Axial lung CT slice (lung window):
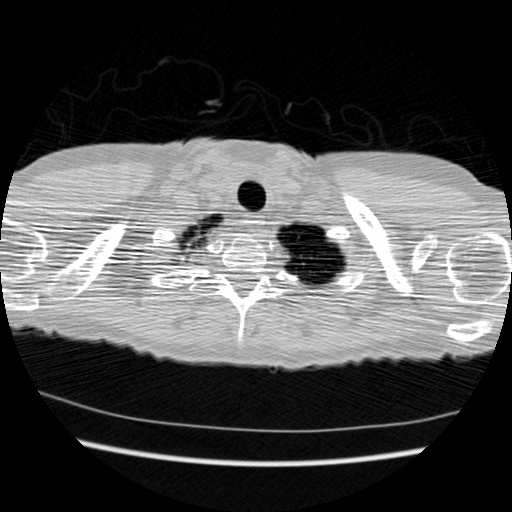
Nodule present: no